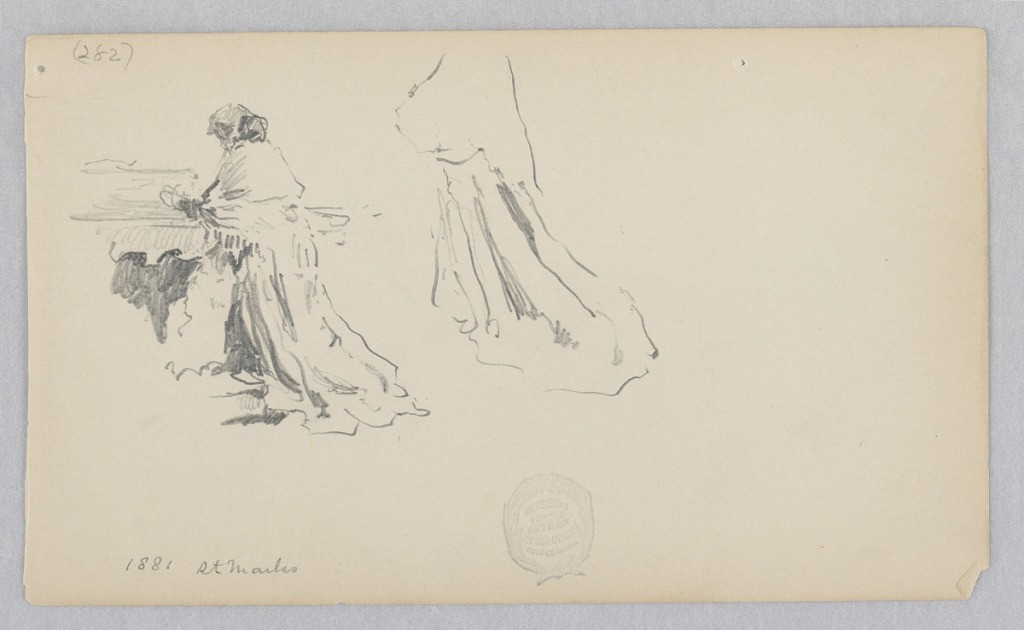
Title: Woman
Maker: Robert Frederick Blum, American, 1857–1903
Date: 1881
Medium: Graphite on wove paper
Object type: Drawing
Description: Two sketches of a female figure.